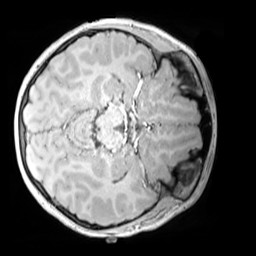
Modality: MP2RAGE
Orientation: axial
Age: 9
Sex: male
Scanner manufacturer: siemens
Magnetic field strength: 3 T
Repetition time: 4 s
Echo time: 0.00303 s